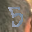
Label: 5